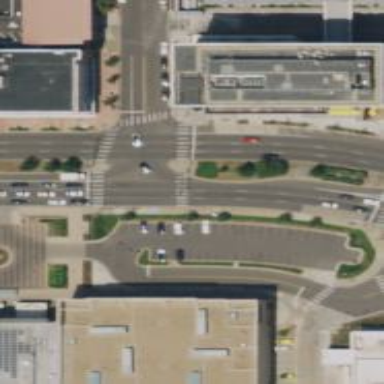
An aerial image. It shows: Secondary road with separate asphalt sidewalk.